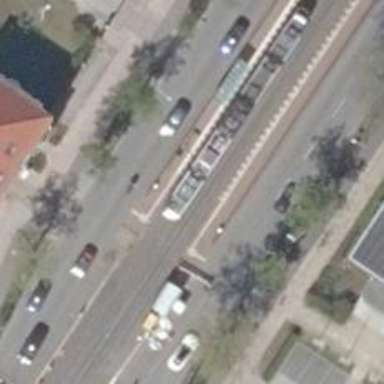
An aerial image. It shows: Tram stop.